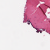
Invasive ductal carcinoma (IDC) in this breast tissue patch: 0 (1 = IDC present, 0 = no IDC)